Interaction volume radius: 5 \u00c5
Interaction volume height: 10 \u00c5
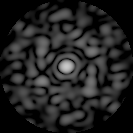
Disorder parameter: 0.7687